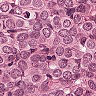
Metastatic tissue present: yes